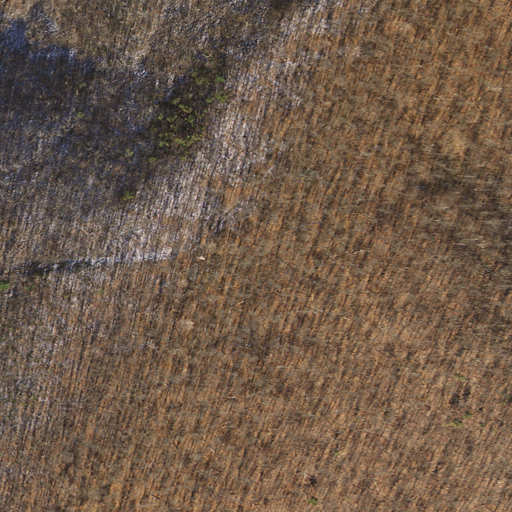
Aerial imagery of mountain in Maryland named Evitts Mountain containing only deciduous forest